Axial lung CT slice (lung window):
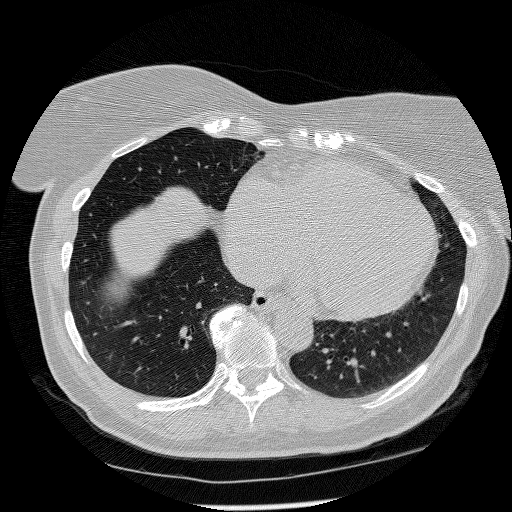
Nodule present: no